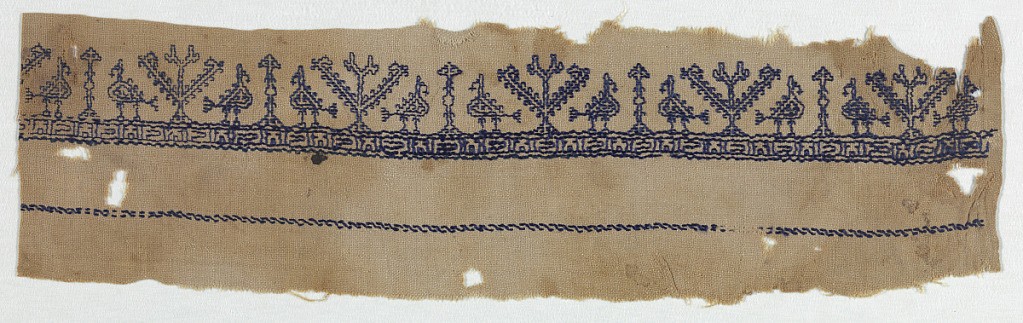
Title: Fragment
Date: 15th century
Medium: silk on linen Technique: embroidered
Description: Fragment of a narrow band with pairs of confronted birds between trees in blue on natural linen.